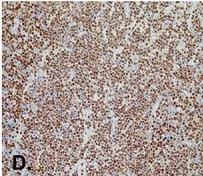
Pathological images of the resected specimen. PAX5.
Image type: pathology (immunostaining)